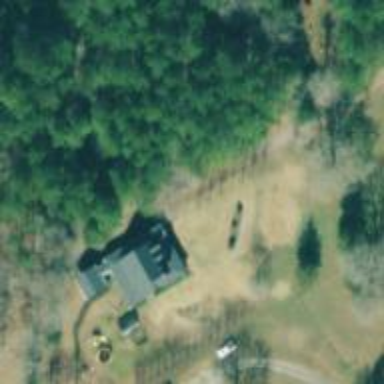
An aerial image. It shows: Driveway.